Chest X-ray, PA view. Patient: 40 years old, sex F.
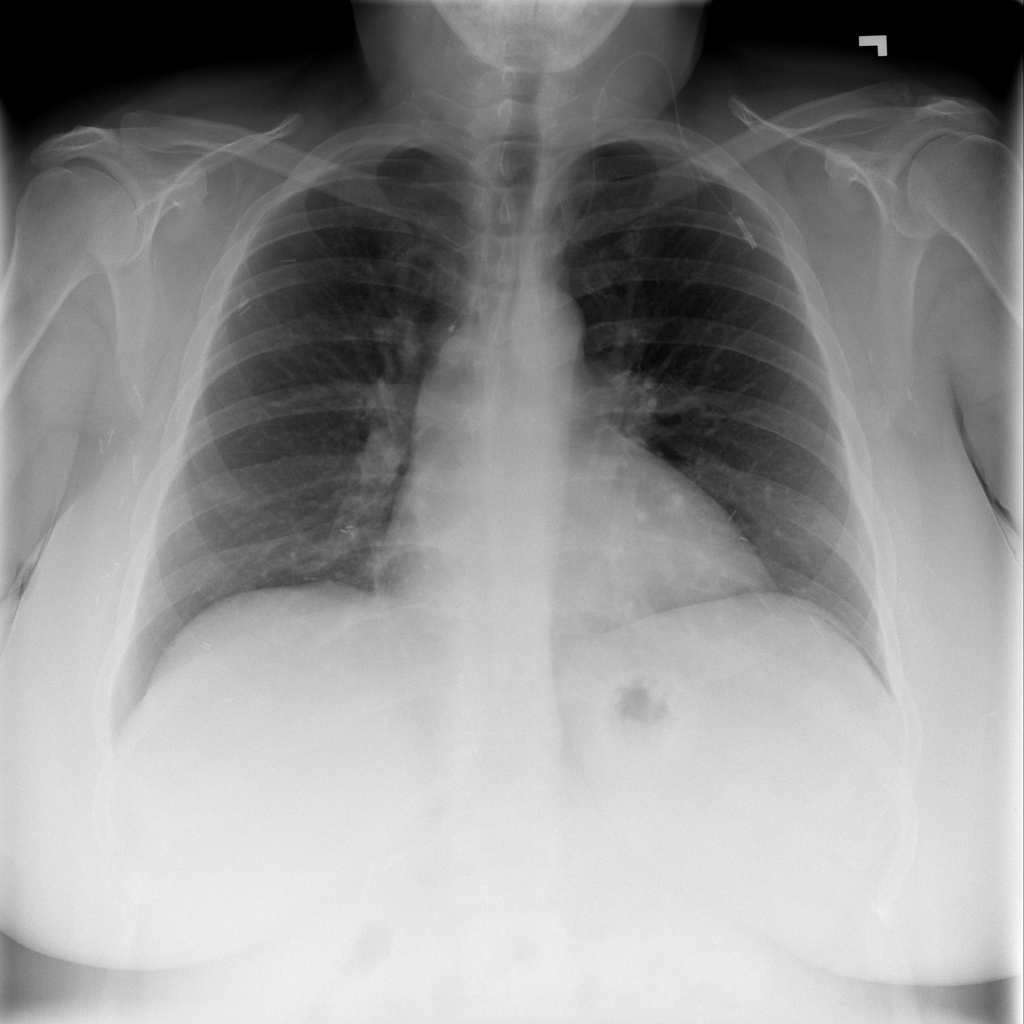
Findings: Atelectasis